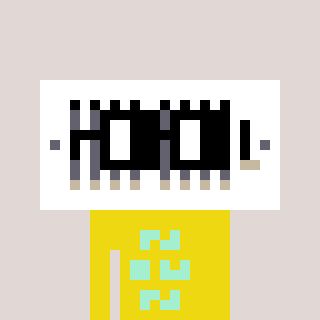
a pixel art character with square black glasses, a vent-shaped head and a yellow-colored body on a warm background